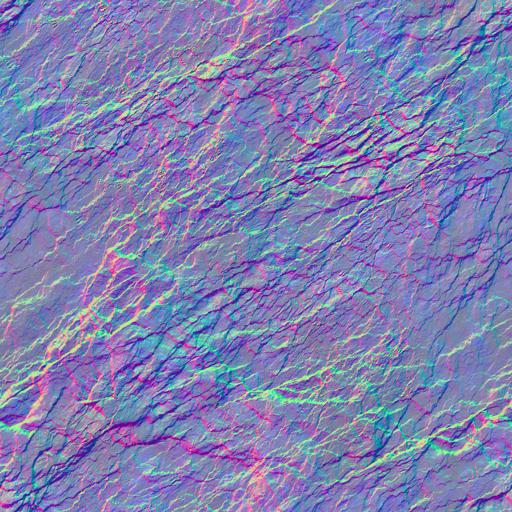
cliff moss mossy rock stone